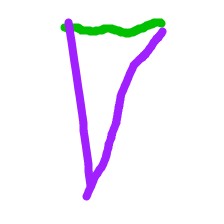
Shape: triangle